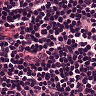
Metastatic tissue present: no